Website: crate-barrel
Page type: newsletter-management
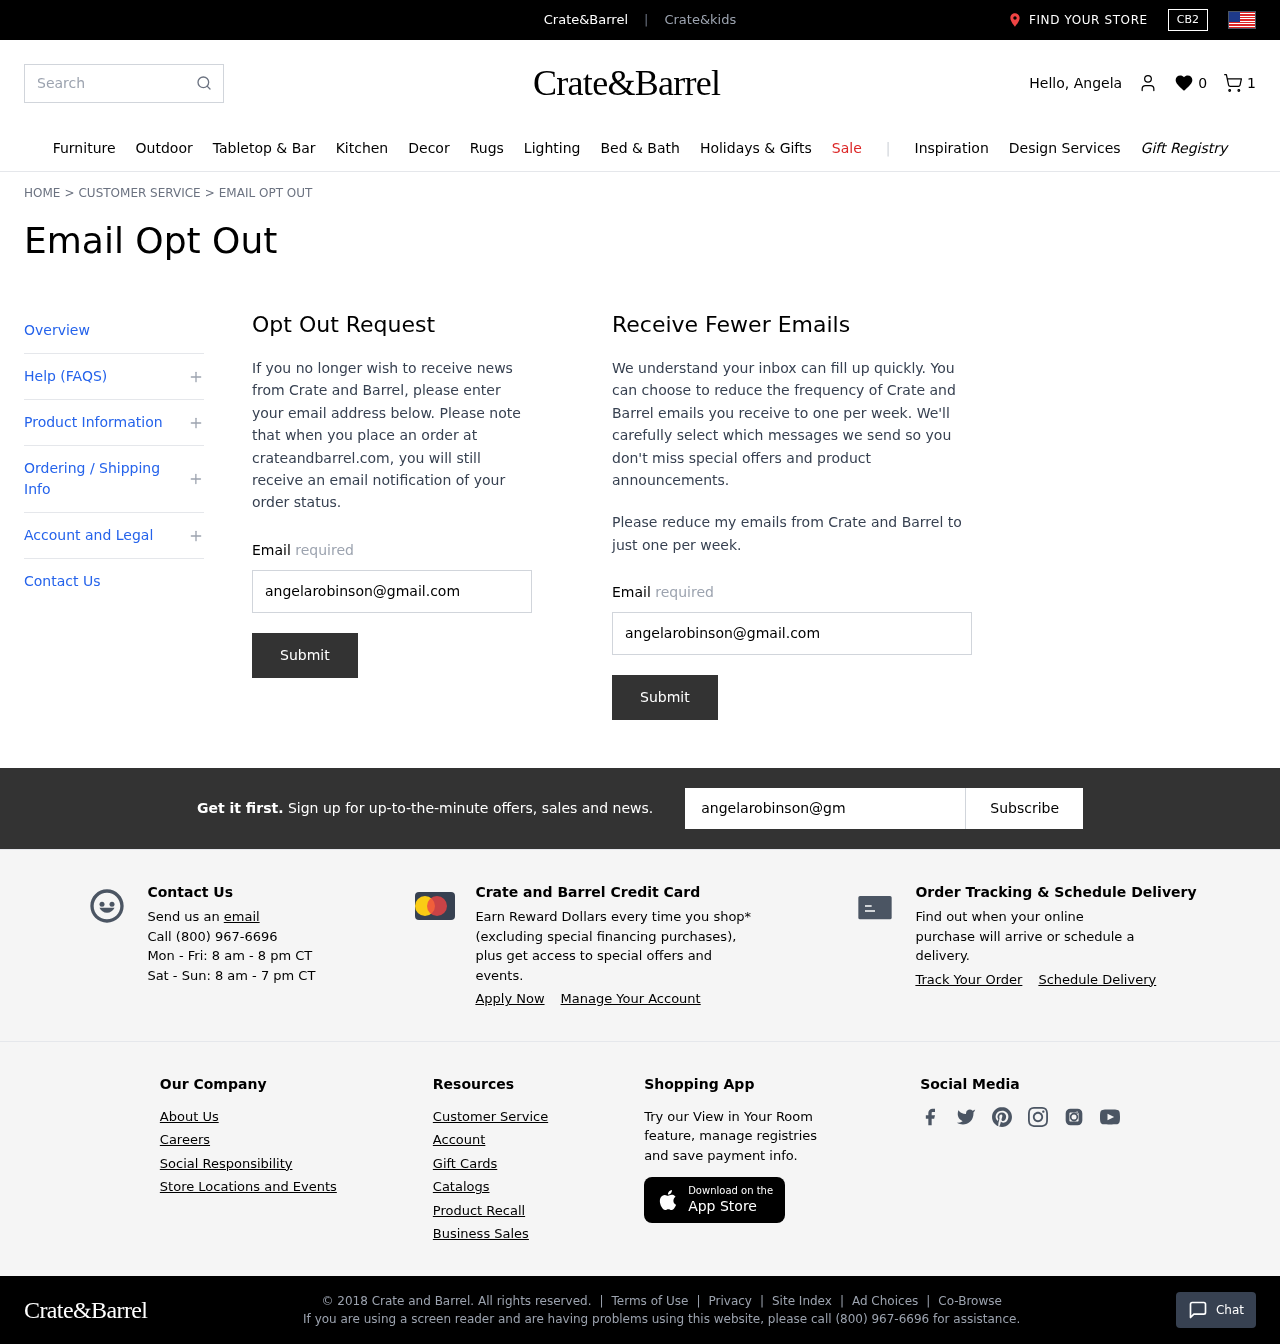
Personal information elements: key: PII_EMAIL
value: angelarobinson@gmail.com
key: PII_EMAIL2
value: angelarobinson@gmail.com
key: PII_EMAIL3
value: angelarobinson@gmail.com
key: PII_FIRSTNAME
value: Angela
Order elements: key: ORDER_NUM_ITEMS
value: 1
Search elements: key: HEADER_SEARCH
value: Search
Other elements: key: WISHLIST_COUNT
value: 0